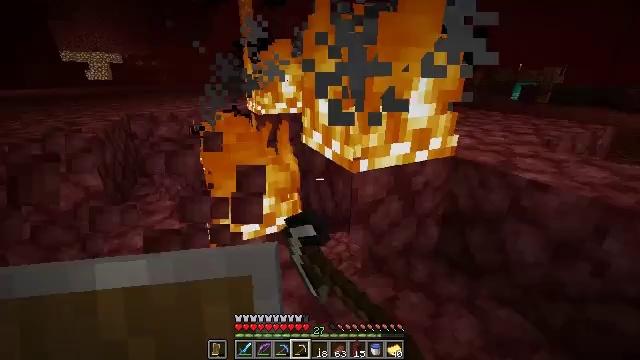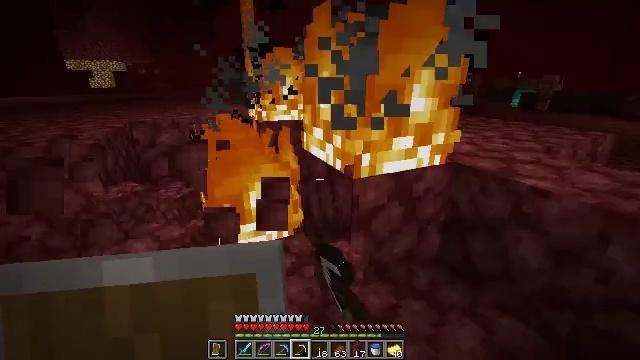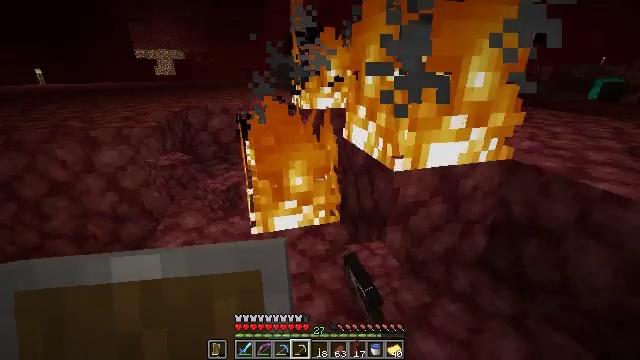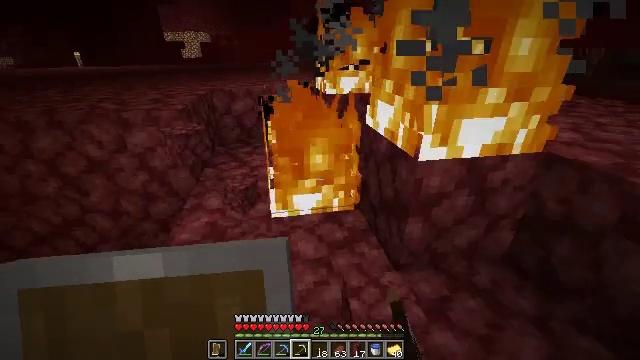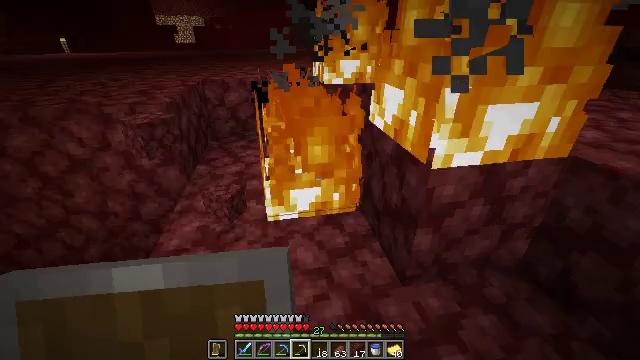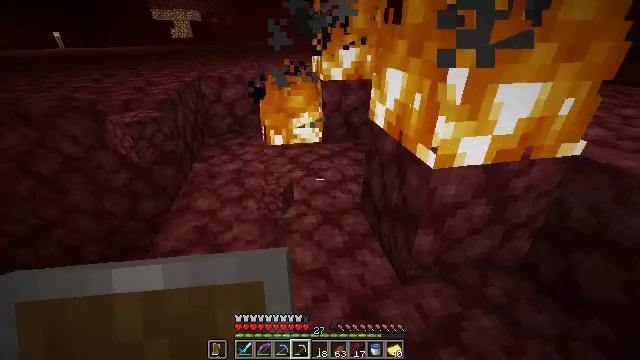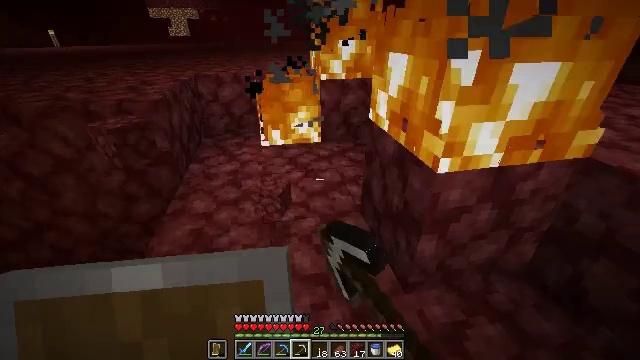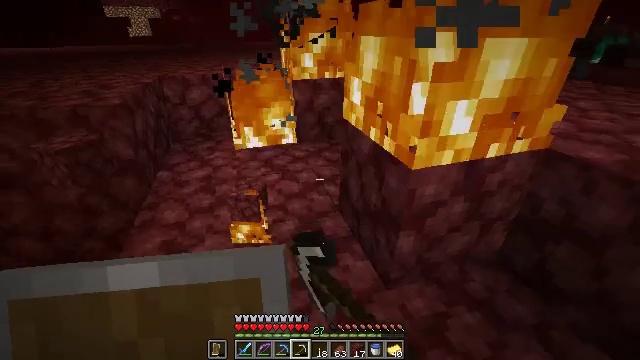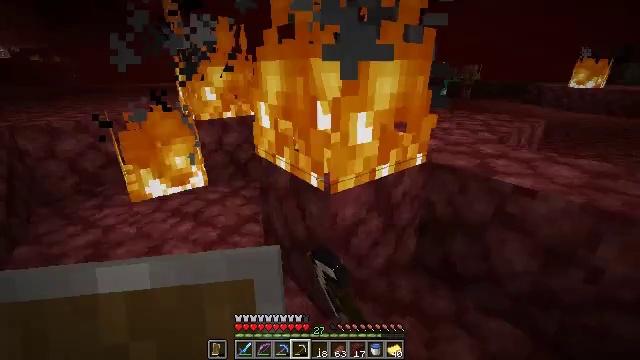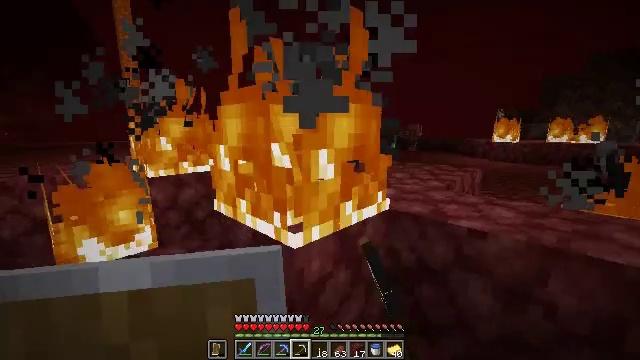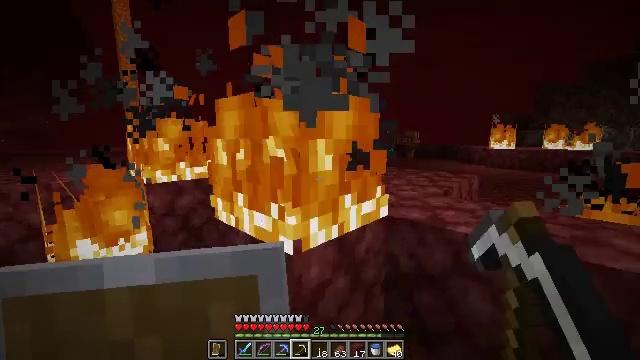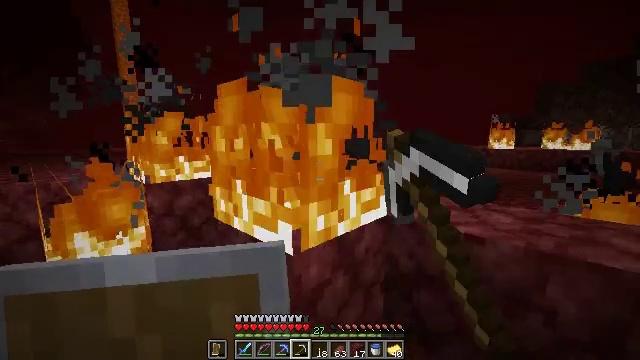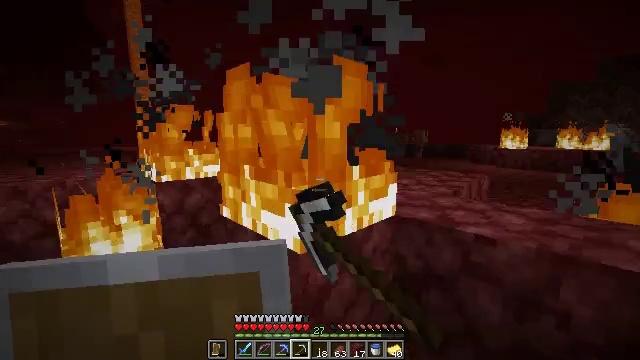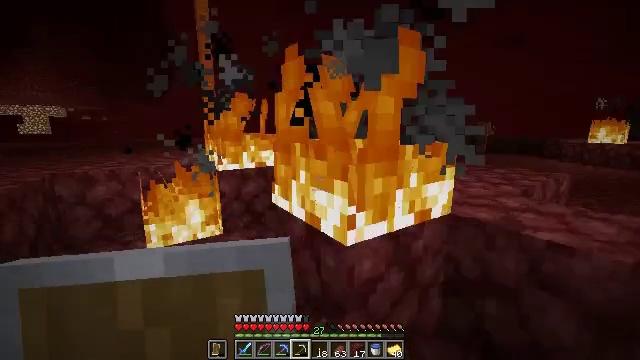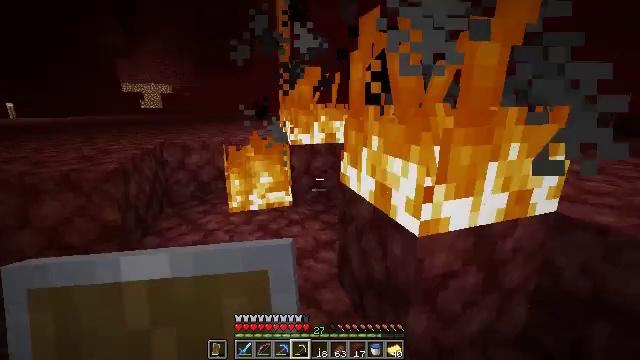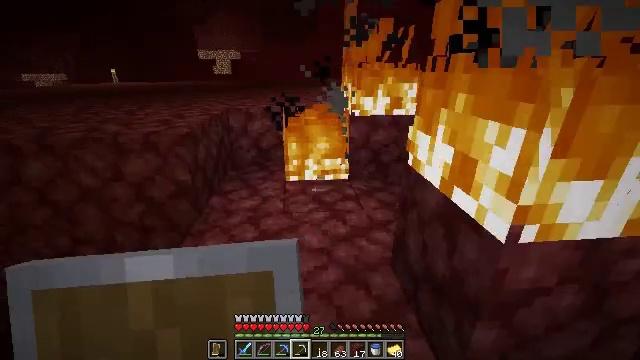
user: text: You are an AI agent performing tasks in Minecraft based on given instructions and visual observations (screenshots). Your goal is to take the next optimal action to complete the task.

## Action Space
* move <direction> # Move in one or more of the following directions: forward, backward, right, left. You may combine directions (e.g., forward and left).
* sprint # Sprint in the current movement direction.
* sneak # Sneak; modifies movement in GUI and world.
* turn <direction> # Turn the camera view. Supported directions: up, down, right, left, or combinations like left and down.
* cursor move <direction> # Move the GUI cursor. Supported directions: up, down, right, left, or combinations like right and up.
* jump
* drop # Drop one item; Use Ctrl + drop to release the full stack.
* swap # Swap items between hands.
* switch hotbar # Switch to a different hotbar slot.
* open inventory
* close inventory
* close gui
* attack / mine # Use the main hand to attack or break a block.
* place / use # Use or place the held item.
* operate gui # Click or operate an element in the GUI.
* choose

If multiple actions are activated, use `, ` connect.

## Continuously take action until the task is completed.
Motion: motion action
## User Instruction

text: Break the fire block.
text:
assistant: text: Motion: turn up
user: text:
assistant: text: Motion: turn left and down
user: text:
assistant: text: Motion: move forward, turn left and down
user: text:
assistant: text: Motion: move forward, turn down
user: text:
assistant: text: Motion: attack / mine
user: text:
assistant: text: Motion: attack / mine
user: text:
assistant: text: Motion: turn right
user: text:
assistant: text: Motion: turn right and up
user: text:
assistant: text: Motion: turn right and up
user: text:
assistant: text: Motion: turn up, attack / mine
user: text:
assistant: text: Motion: attack / mine
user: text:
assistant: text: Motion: turn left
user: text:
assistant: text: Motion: turn left and down
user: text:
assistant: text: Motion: move forward, turn left and down
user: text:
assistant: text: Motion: move forward, turn left and down
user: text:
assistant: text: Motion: move forward, turn right and down
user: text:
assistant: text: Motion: move forward, turn right and up
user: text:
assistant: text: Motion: turn right and up
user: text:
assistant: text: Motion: move back, attack / mine
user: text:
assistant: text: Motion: move back, turn left and up, attack / mine
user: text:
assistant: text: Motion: turn left
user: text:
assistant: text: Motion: no_op
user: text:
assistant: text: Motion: turn left and down
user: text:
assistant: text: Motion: no_op